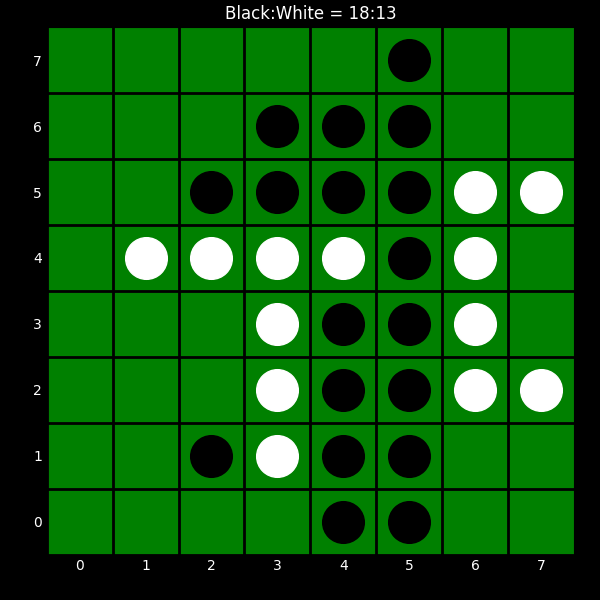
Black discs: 18
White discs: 13